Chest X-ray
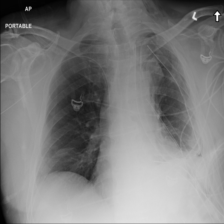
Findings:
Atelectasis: negative
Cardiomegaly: negative
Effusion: negative
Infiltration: negative
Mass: negative
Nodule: negative
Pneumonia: negative
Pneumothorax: positive
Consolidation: negative
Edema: negative
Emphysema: negative
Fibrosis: negative
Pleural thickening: negative
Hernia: negative